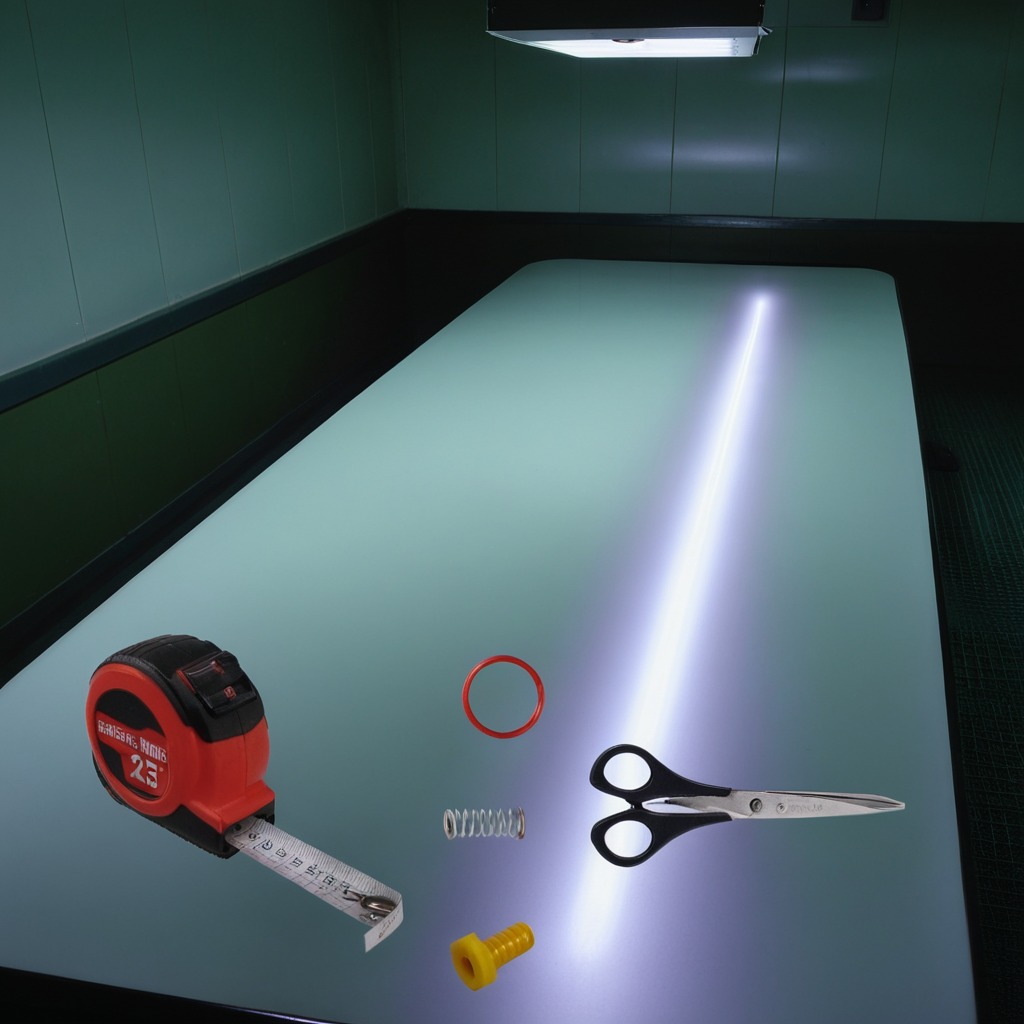
A rubber Oring, a measuring tape, a metal machine screw, a coiled metal spring, and a pair of scissors are lying on a clean empty table in a railway signal maintenance room lit by harsh overhead fluorescents.